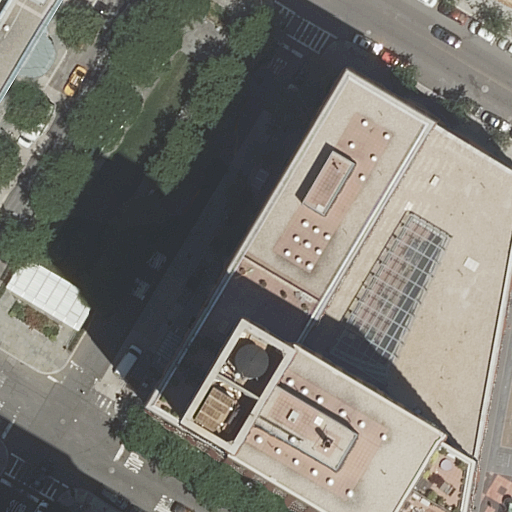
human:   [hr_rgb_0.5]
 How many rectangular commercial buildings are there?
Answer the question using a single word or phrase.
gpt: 0

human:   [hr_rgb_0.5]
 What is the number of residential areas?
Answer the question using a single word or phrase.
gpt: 0

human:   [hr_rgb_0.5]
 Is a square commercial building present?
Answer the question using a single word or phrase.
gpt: no

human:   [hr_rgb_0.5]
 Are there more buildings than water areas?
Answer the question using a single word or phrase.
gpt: yes

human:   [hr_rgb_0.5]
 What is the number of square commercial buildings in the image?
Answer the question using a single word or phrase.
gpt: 0

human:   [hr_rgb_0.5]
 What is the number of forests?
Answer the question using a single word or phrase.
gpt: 0

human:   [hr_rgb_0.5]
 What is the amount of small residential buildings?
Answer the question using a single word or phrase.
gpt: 0

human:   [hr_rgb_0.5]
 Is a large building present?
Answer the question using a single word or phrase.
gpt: yes

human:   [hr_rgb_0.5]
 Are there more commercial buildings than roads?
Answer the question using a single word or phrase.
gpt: no

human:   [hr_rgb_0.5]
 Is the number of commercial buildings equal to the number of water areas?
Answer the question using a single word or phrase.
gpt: yes

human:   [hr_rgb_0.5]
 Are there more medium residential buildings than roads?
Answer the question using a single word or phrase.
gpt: no

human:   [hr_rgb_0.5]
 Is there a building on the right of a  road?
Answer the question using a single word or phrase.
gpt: yes

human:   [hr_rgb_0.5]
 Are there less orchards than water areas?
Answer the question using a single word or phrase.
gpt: no

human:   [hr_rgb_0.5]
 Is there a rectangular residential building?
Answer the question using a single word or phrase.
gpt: yes

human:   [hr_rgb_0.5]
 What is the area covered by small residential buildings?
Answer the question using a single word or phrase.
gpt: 0m2

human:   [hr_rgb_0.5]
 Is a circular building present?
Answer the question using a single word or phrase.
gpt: no

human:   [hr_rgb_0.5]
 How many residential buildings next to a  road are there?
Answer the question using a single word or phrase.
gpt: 4

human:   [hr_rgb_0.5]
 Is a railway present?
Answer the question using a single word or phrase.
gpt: no

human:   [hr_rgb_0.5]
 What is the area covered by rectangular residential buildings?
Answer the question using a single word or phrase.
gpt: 901m2

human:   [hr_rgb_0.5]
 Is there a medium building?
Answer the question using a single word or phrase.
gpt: yes

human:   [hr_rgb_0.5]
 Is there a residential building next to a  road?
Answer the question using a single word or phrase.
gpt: yes

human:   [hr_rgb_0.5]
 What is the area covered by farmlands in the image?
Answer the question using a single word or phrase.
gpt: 0m2

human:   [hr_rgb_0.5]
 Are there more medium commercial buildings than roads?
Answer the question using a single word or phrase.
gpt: no

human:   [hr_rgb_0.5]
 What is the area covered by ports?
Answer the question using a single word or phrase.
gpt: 0m2

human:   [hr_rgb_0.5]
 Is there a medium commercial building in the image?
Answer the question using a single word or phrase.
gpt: no

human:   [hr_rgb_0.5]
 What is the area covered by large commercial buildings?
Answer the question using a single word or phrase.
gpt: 0m2

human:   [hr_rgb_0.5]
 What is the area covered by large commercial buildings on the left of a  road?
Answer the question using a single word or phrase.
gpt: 0m2

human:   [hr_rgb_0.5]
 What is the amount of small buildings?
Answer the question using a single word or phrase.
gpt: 1

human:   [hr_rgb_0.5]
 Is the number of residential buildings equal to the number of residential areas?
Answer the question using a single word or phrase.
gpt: no

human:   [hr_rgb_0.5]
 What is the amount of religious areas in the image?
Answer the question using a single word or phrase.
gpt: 0

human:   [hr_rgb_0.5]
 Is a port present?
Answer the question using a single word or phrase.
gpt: no

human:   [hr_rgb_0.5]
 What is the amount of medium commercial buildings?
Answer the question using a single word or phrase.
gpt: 0

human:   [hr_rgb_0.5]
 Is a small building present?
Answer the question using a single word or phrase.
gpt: yes

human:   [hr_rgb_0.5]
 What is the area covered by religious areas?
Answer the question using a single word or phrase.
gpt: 0m2

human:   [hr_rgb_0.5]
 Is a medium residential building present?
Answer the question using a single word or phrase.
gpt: yes

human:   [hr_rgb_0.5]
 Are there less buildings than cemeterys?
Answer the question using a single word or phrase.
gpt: no